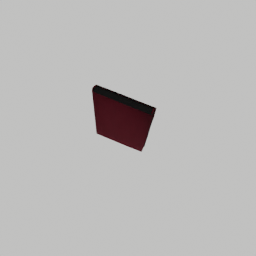
Label: tools